Interaction volume radius: 10 \u00c5
Interaction volume height: 15 \u00c5
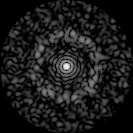
Disorder parameter: 0.8122